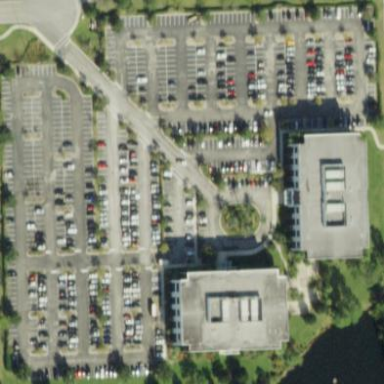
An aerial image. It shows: Parking area.